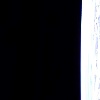
Label: space